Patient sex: M
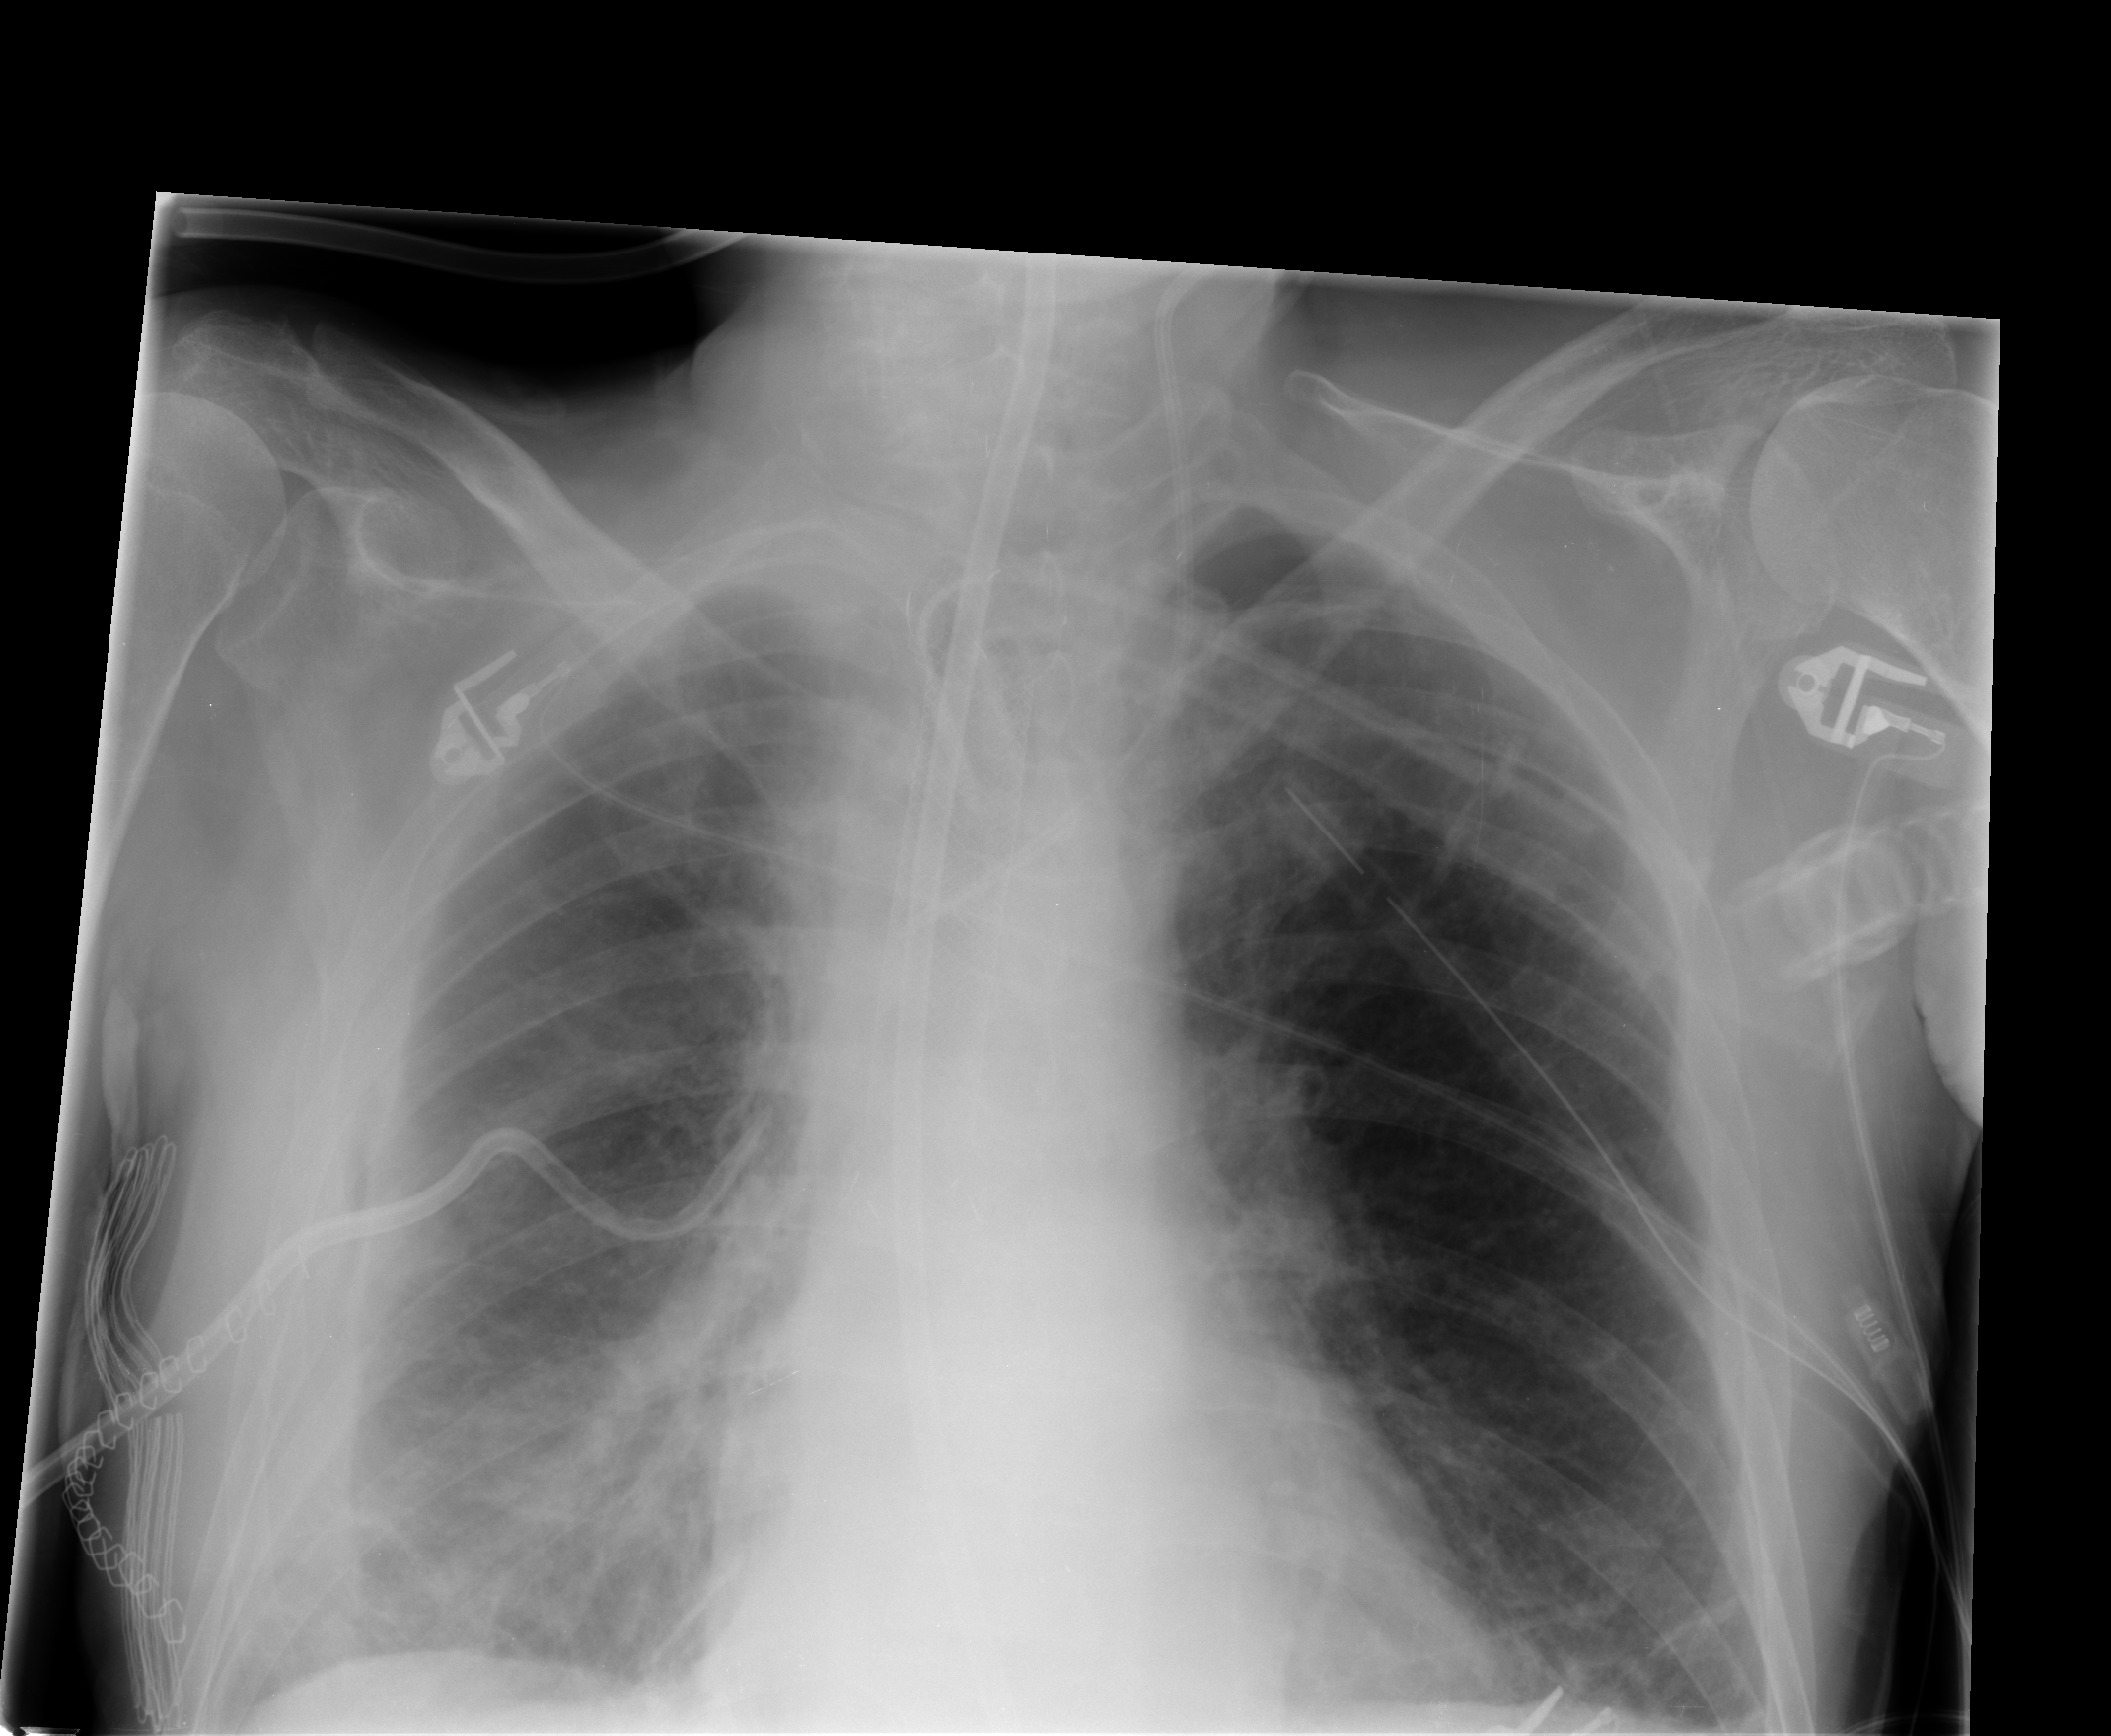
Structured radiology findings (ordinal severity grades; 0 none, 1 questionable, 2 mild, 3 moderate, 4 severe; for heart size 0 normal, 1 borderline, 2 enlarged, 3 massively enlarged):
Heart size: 0
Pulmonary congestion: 0
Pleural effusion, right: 2
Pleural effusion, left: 0
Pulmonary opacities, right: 3
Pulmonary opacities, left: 1
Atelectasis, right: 3
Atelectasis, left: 2